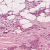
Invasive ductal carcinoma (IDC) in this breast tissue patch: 1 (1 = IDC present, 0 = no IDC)